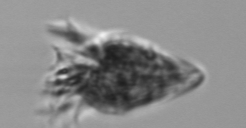
Label: Strombidium_wulffi